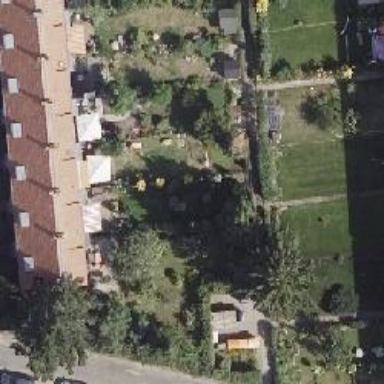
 designed for leisure activities on land."